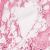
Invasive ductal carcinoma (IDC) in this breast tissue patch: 0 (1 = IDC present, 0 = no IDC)